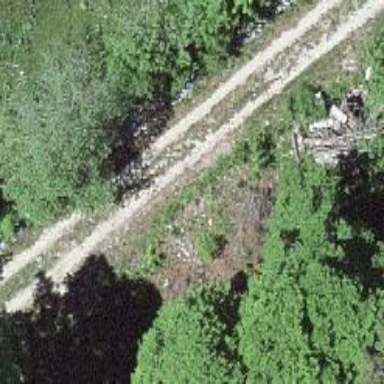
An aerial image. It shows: Unpaved track with grade3 tracktype.